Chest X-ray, PA view. Patient: 59 years old, sex M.
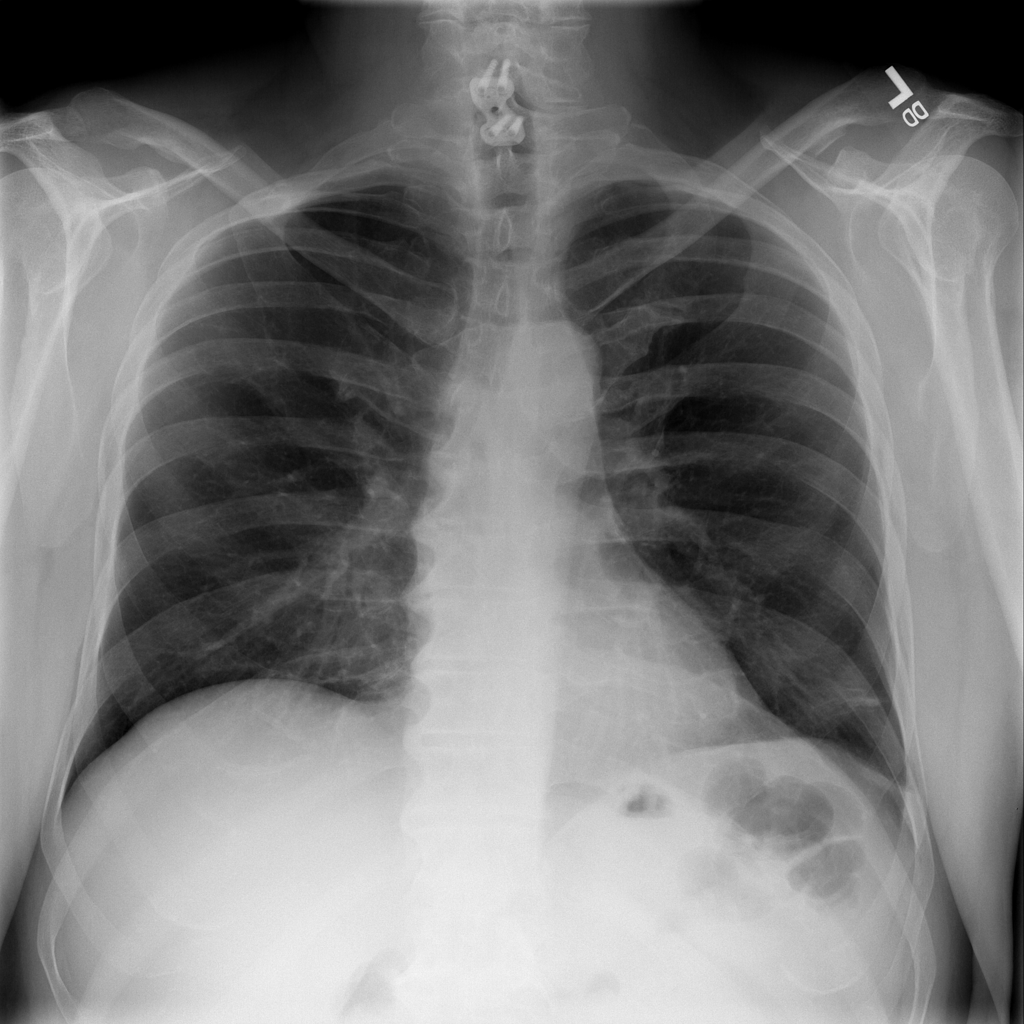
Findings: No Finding